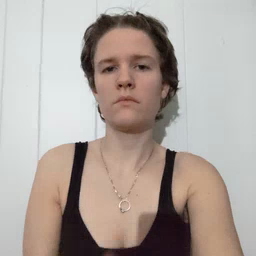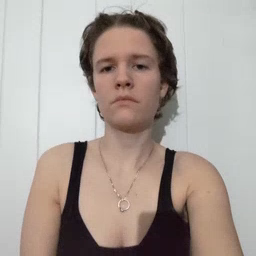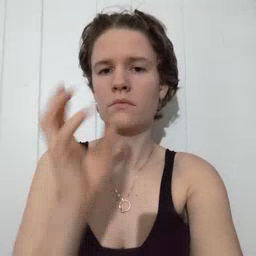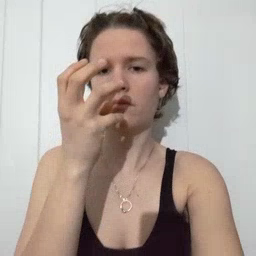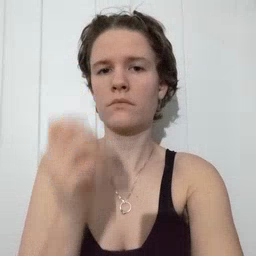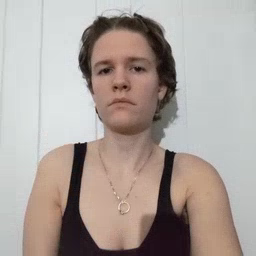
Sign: clown